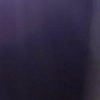
Label: space